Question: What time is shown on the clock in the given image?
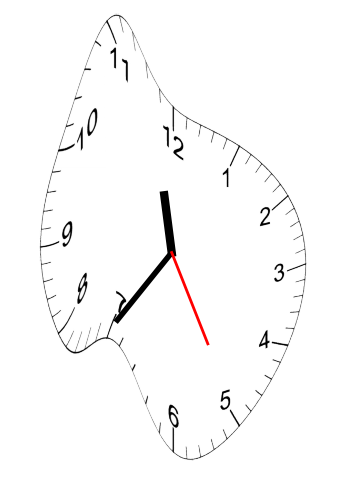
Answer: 11:35:25